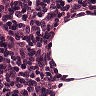
Metastatic tissue present: no